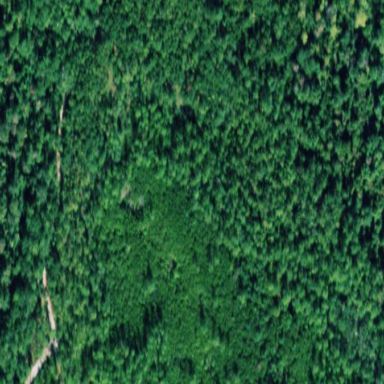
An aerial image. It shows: Forest area predominantly covered with needle-leaved trees.